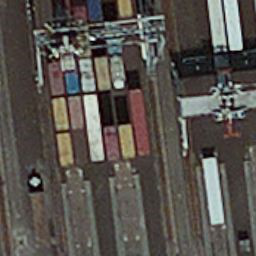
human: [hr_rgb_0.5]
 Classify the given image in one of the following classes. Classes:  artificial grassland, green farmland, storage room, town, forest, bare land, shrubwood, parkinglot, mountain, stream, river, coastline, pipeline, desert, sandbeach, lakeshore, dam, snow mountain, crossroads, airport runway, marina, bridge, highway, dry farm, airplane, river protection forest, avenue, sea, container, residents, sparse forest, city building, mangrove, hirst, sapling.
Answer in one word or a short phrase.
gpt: container